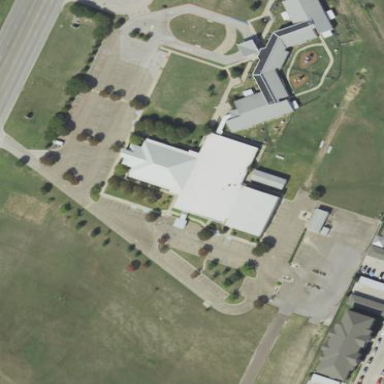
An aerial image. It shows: Building that serves as place of worship.